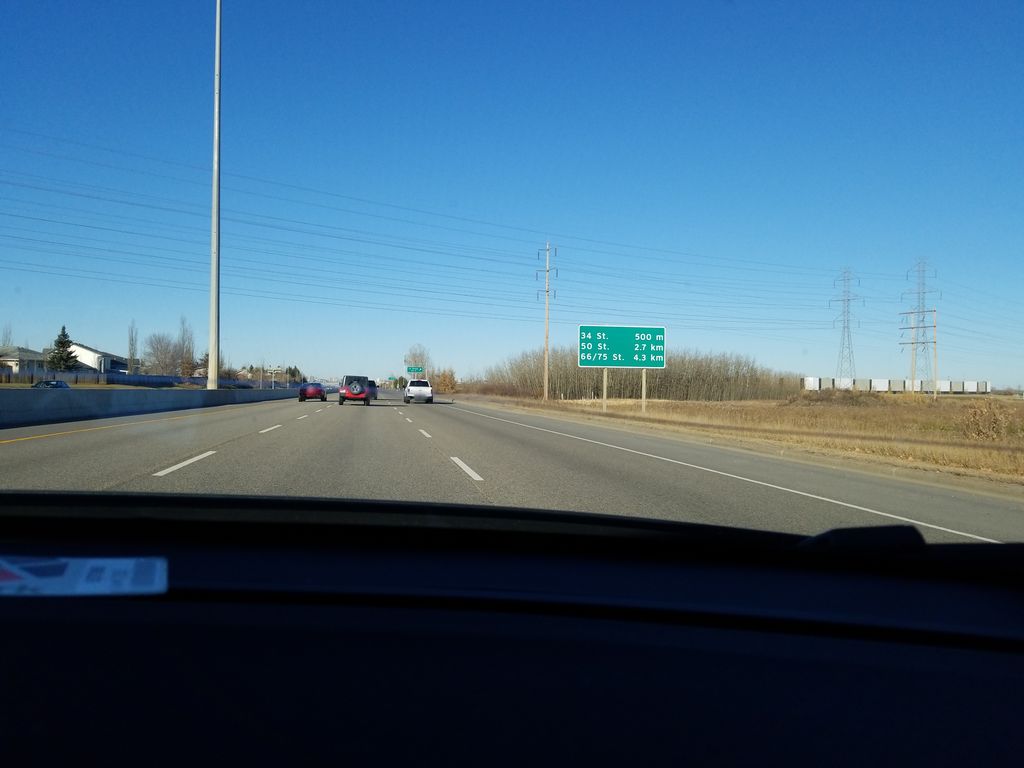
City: edmonton